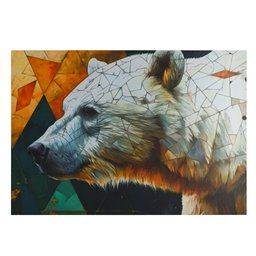
Label: decoration